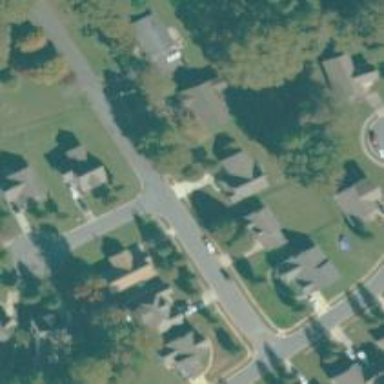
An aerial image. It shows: Residential road.